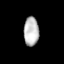
Tissue: lung
Cell type: Epithelial cells
Senescence score: 0.2011
Nuclear area (px): 430
Mean DAPI intensity: 185.621